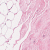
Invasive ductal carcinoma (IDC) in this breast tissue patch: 0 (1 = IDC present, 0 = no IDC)